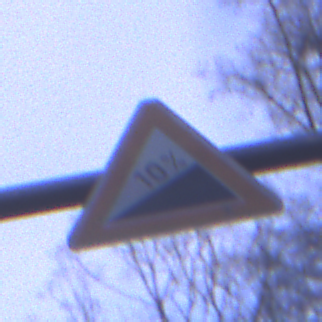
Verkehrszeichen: Steigung10
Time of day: Night
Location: Outdoor (Suburban)
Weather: PartlyCloudy
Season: NotSpecified
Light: Artificial